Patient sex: F
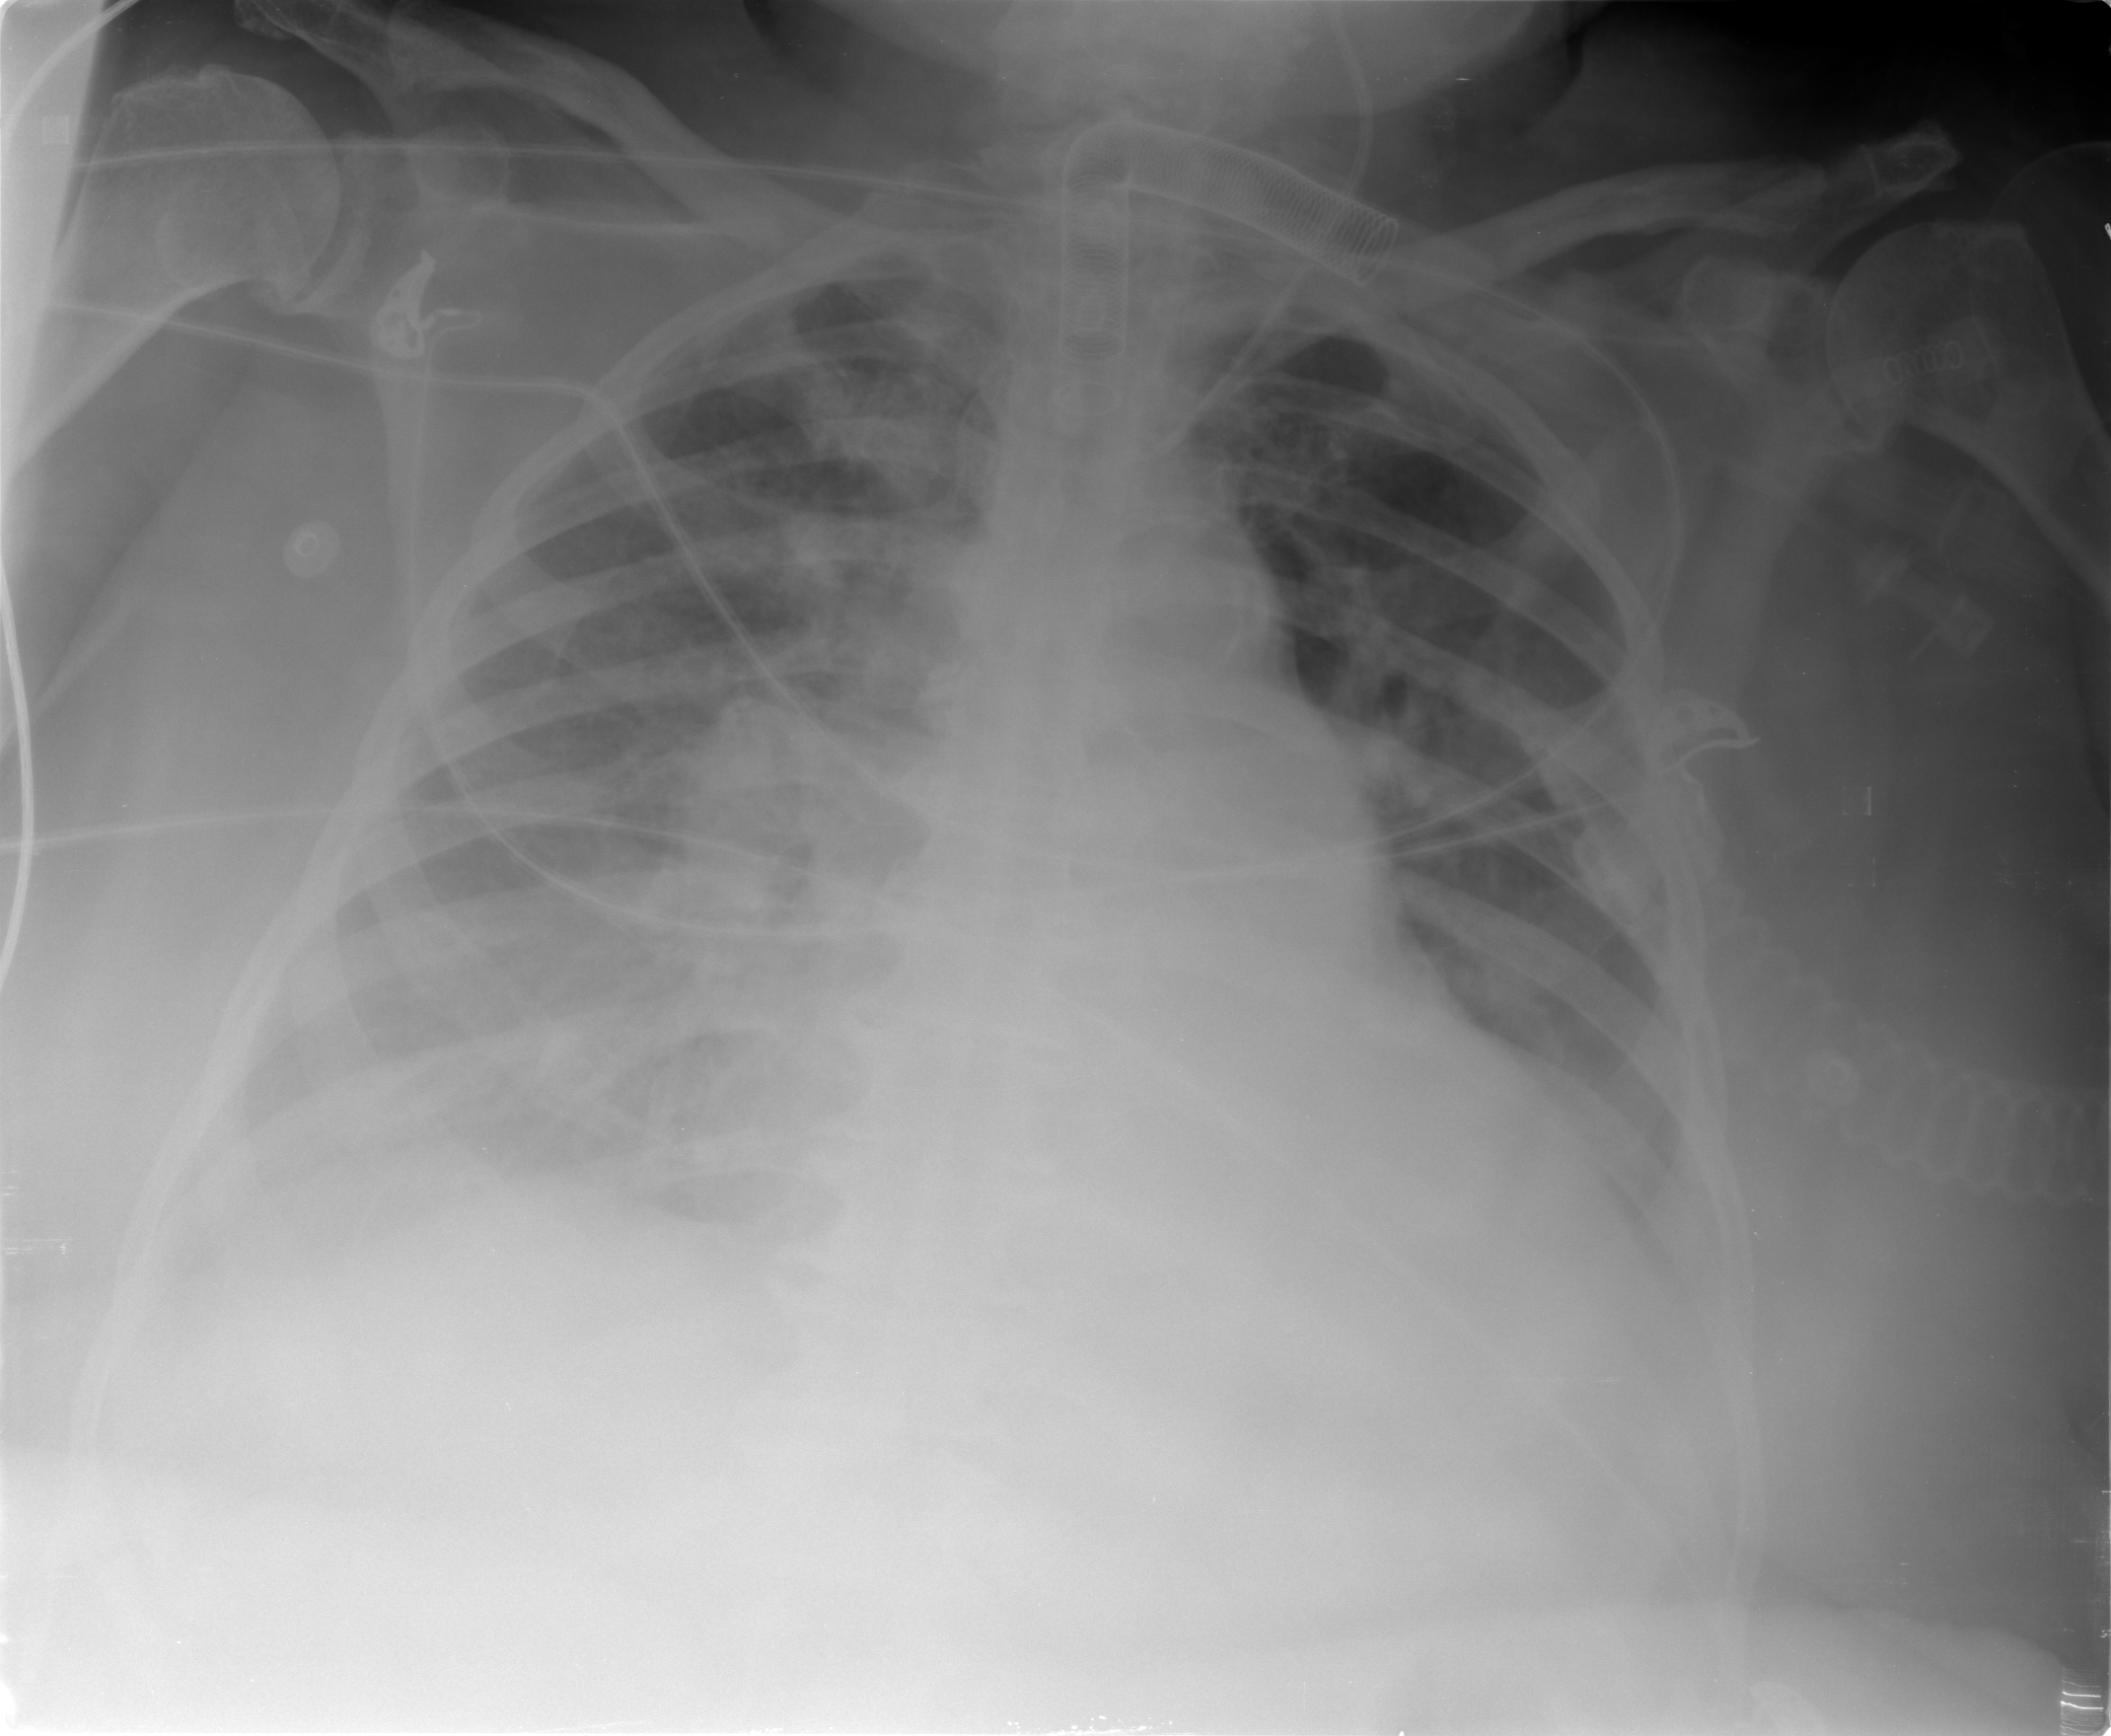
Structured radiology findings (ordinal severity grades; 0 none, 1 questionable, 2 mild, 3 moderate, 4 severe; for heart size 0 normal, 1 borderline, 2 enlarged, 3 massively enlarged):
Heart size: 3
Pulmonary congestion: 3
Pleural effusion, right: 2
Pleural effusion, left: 2
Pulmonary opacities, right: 2
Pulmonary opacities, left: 0
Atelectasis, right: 2
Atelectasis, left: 2